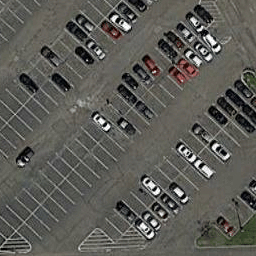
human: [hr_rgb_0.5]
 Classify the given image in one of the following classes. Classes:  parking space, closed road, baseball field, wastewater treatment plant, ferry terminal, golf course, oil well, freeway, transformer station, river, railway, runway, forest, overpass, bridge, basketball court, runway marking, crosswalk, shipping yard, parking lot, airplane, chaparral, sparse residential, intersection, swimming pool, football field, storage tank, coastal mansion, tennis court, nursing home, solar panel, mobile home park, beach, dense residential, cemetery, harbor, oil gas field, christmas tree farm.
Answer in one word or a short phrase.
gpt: parking lot